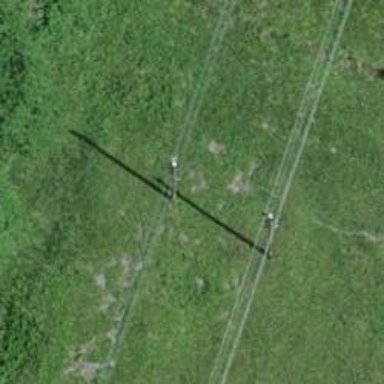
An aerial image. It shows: Minor power line.